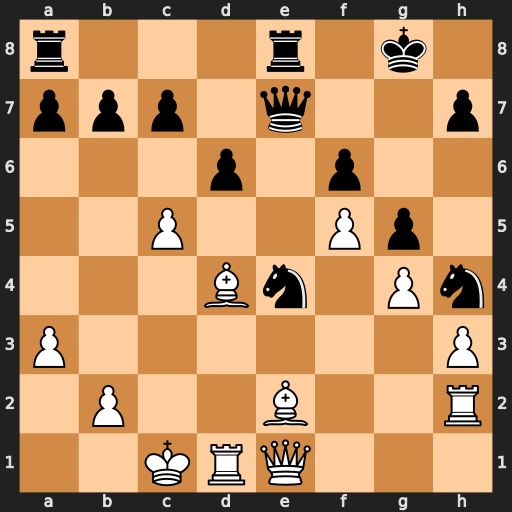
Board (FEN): r3r1k1/ppp1q2p/3p1p2/2P2Pp1/3Bn1Pn/P6P/1P2B2R/2KRQ3
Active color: w
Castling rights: -
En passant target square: -
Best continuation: Bc4+ Kf8 Re2